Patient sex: M
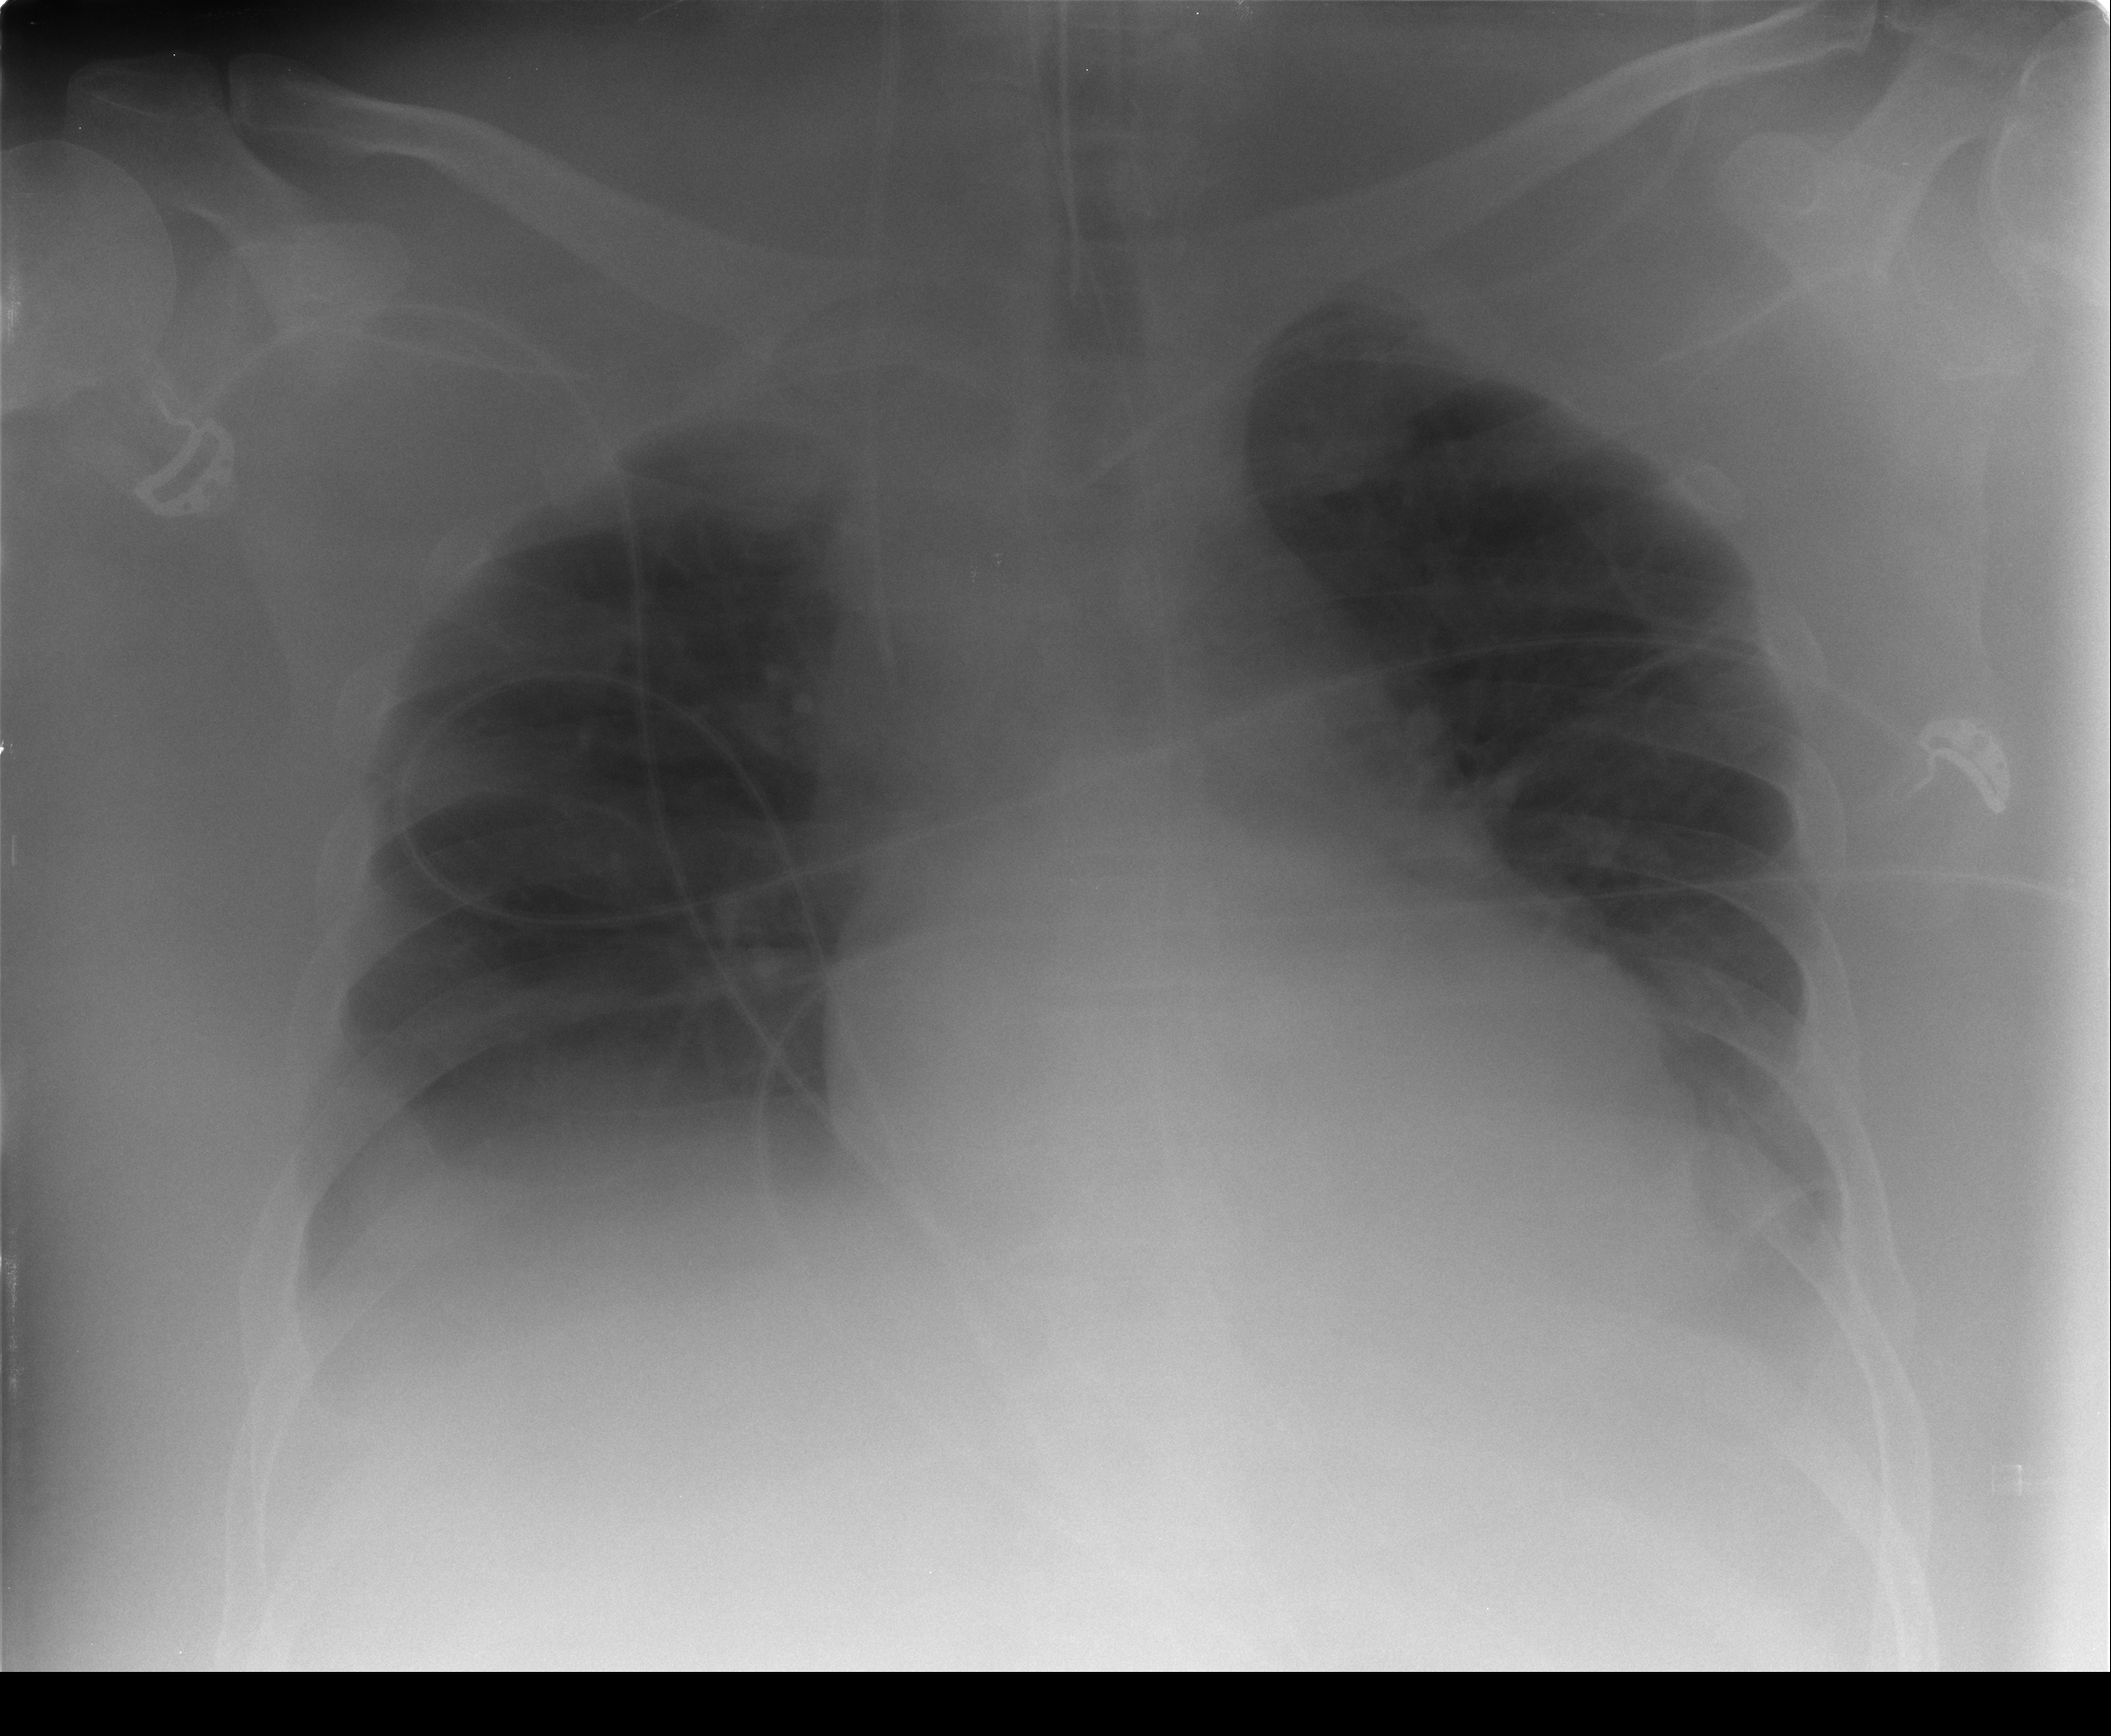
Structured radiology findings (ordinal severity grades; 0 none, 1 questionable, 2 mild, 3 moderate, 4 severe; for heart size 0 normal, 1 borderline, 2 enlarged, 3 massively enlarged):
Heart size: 1
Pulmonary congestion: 2
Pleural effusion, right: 2
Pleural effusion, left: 1
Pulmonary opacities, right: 1
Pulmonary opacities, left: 0
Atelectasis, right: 2
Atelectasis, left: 1